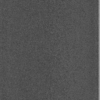
Label: dusty